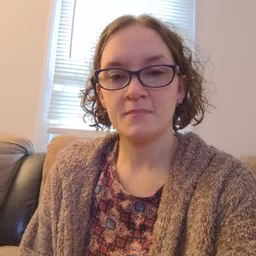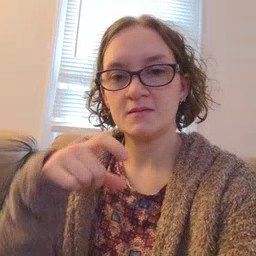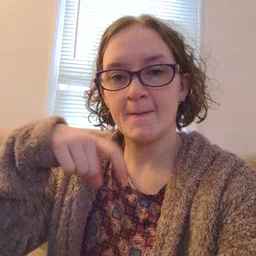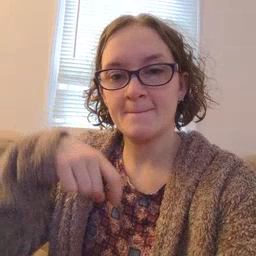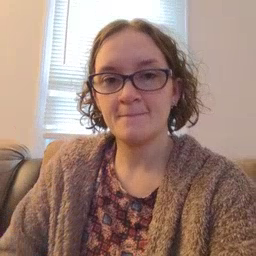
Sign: time